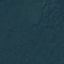
Land use / land cover class: Forest